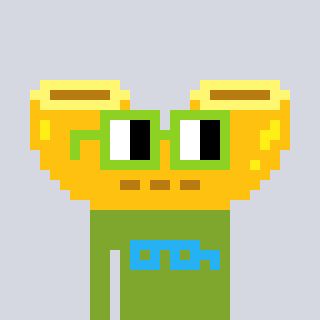
a pixel art character with square light green glasses, a macaroni-shaped head and a slimegreen-colored body on a cool background